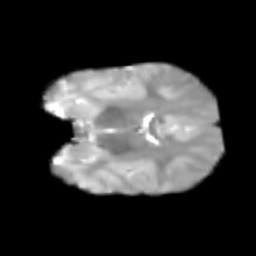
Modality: T2w
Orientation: coronal
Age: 6
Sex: male
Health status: healthy